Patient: sex M, age 51
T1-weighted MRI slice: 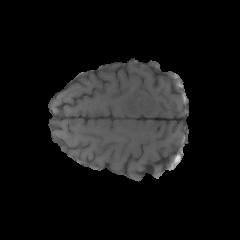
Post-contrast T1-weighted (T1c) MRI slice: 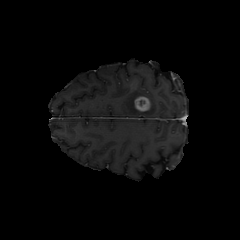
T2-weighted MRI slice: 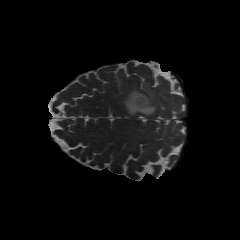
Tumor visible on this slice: yes
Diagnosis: Glioblastoma, IDH-wildtype
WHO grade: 4